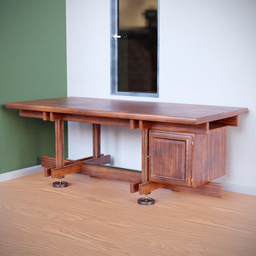
Label: furniture